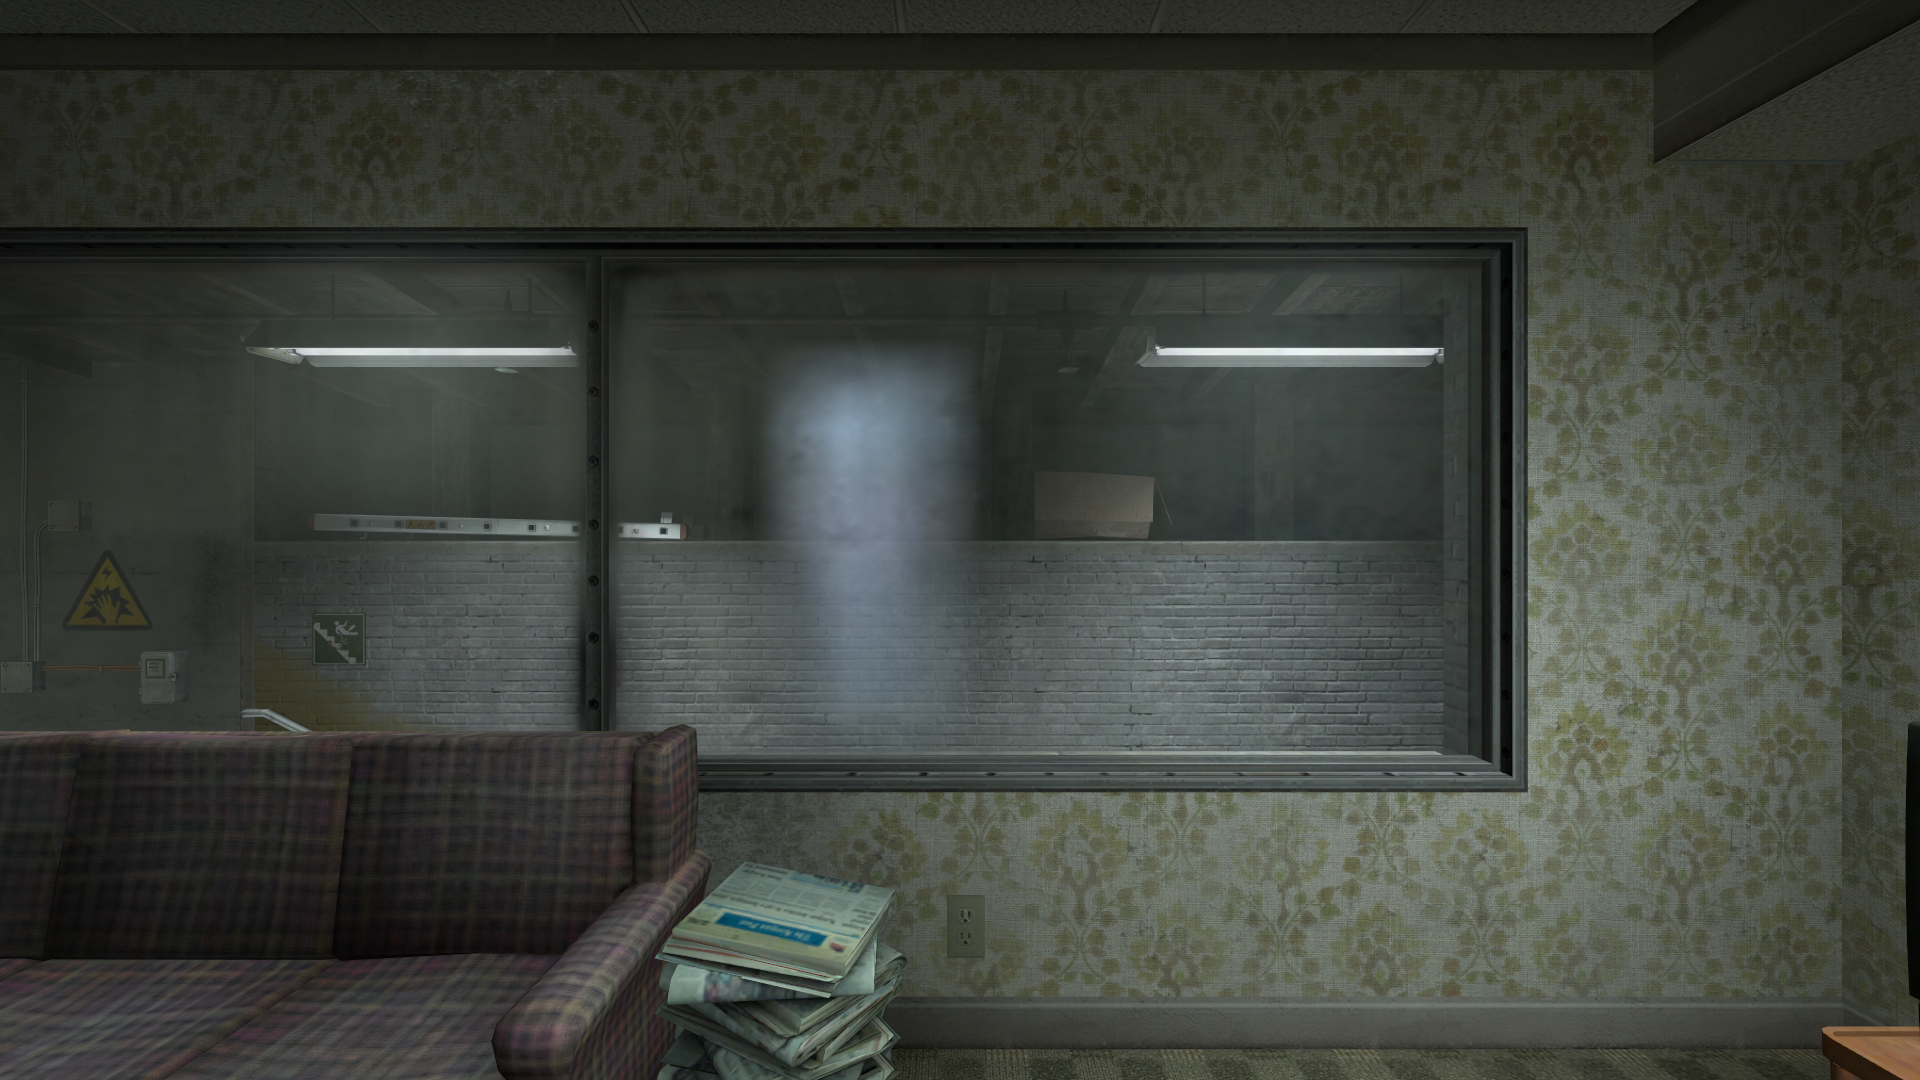
Map: de_train